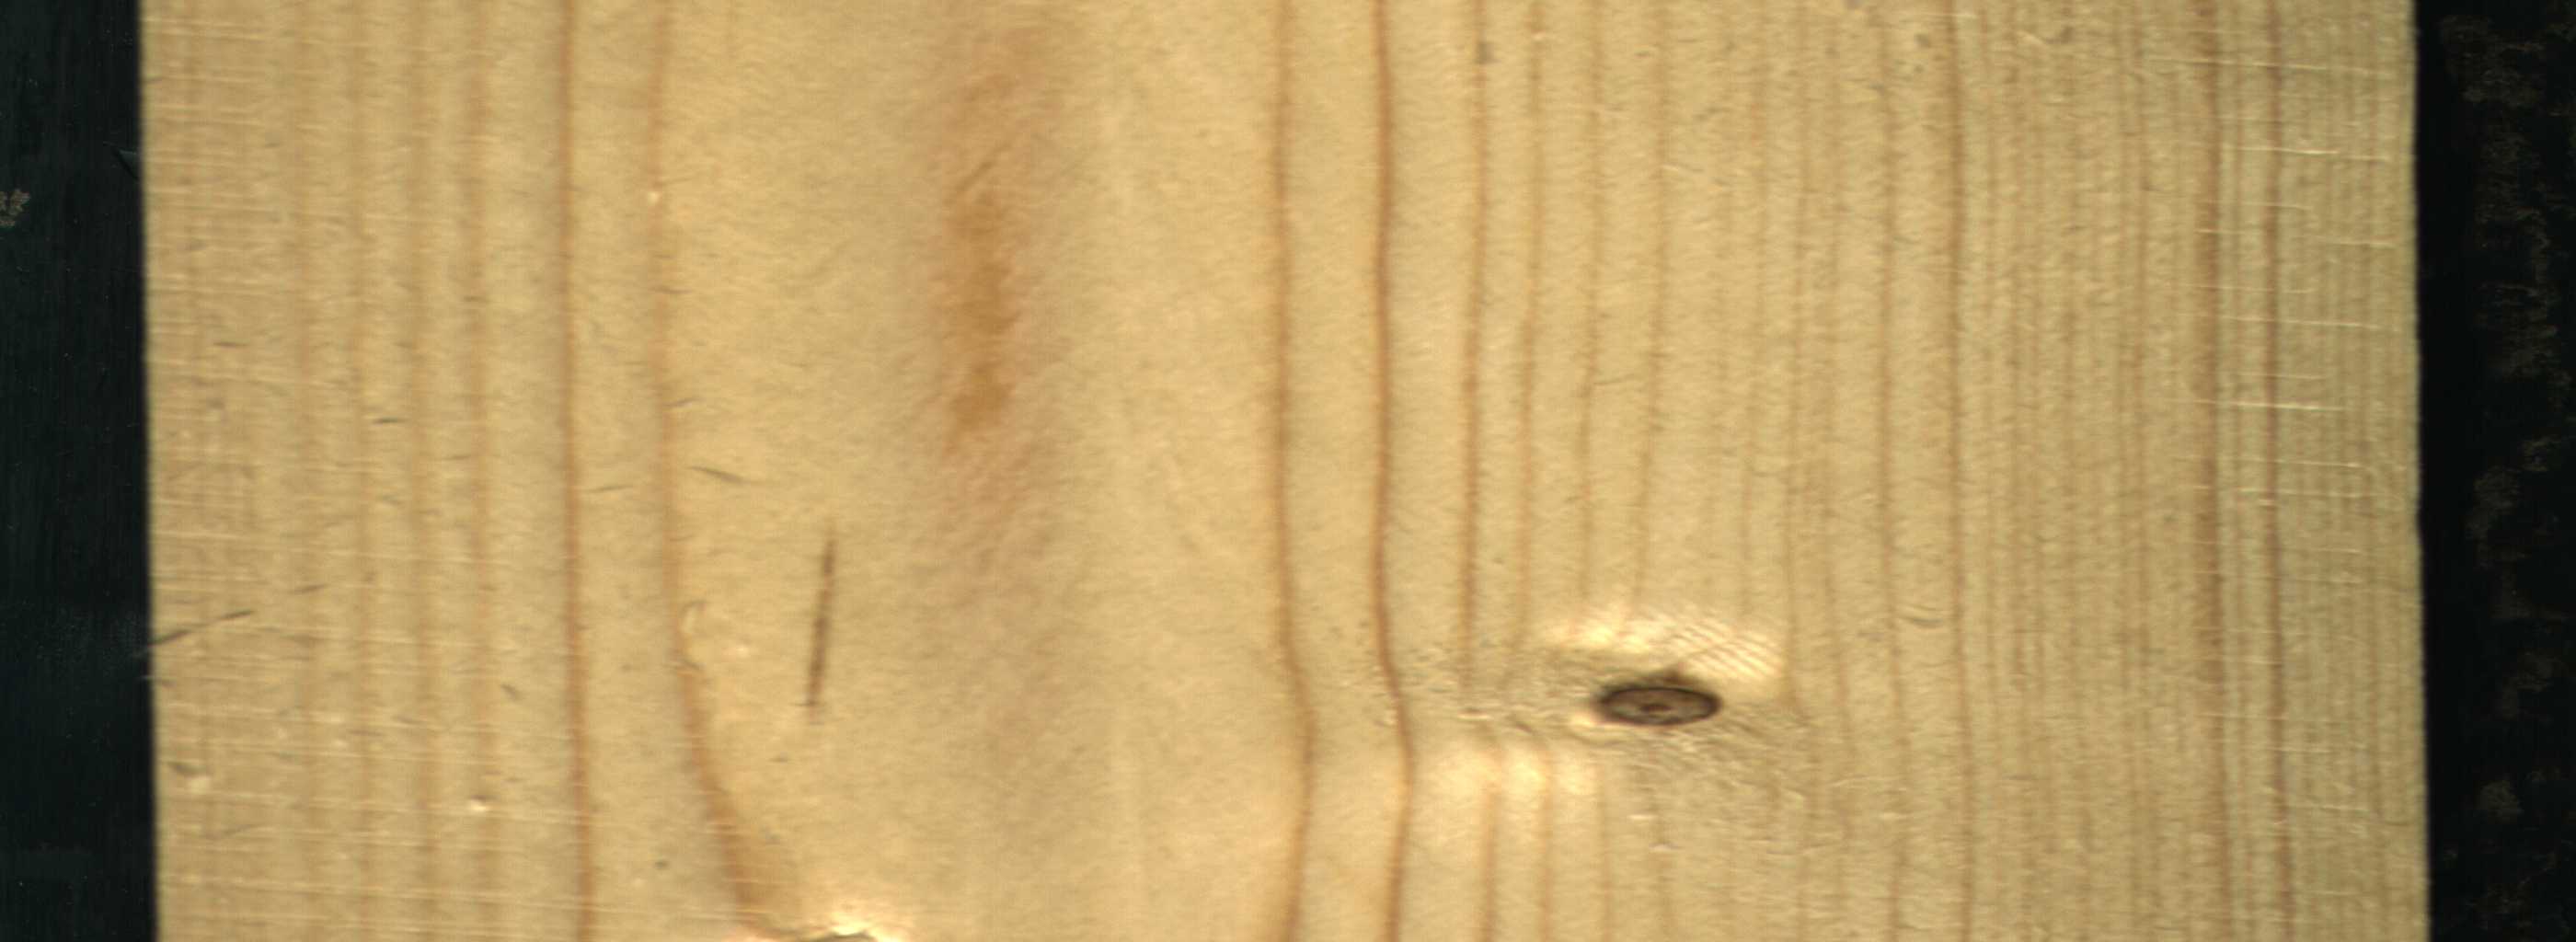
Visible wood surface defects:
resin
Dead_Knot